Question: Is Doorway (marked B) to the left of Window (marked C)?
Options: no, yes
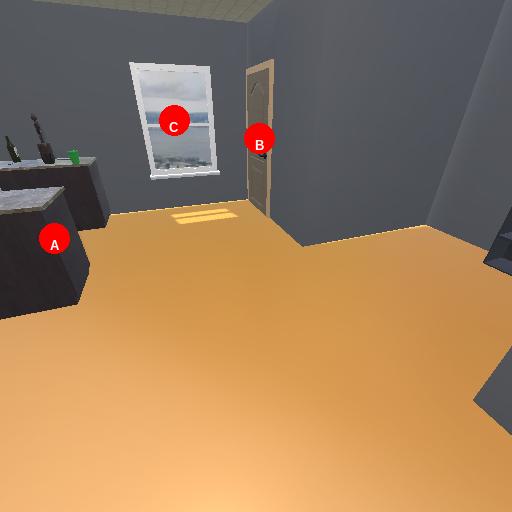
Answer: no